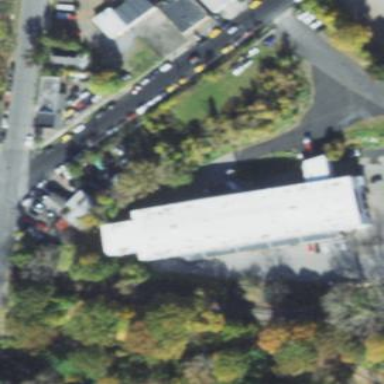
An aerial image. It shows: Industrial building.